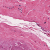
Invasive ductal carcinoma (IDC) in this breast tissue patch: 0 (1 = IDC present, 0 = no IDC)